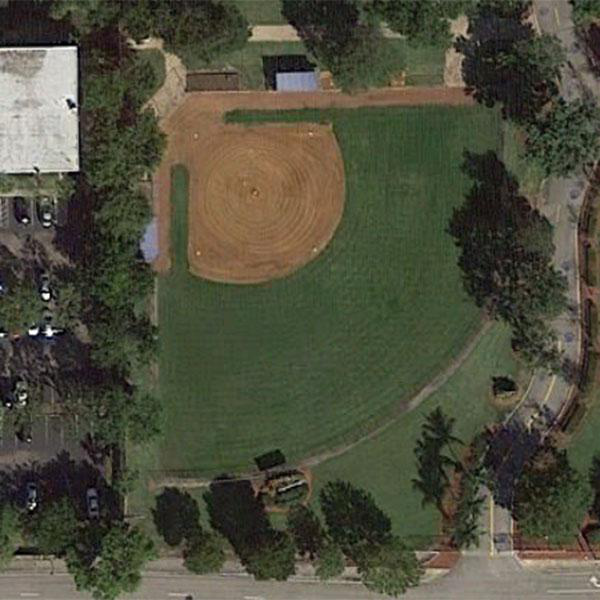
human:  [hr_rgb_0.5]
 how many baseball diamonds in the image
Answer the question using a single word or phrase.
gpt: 1